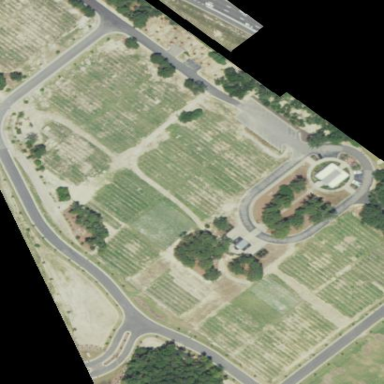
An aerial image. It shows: Cemetery.